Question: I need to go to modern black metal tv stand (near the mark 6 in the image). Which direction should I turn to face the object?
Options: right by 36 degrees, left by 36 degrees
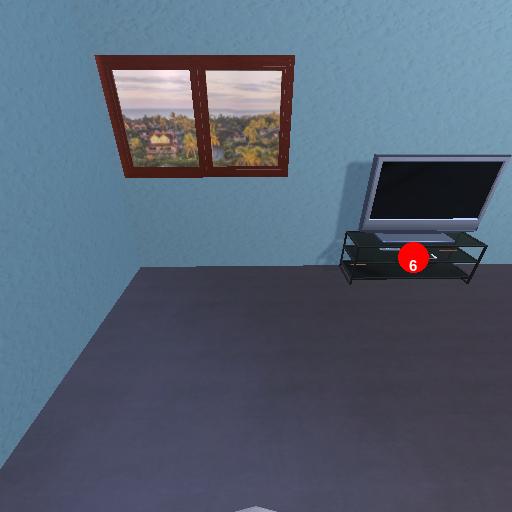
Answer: right by 36 degrees